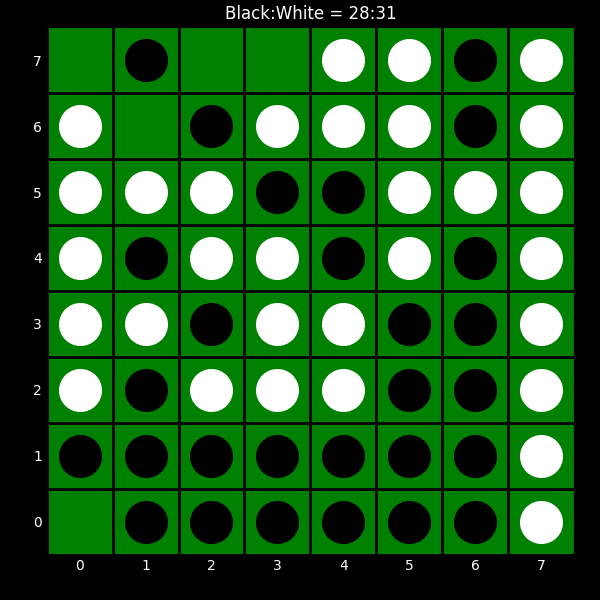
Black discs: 28
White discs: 31